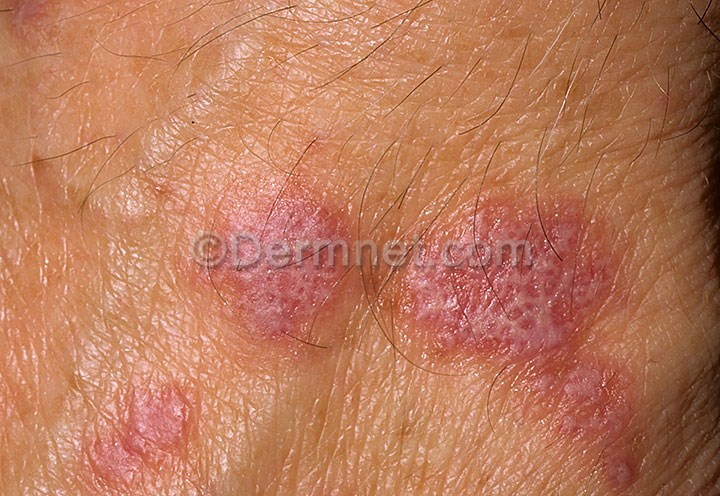
Disease: Psoriasis pictures Lichen Planus and related diseases